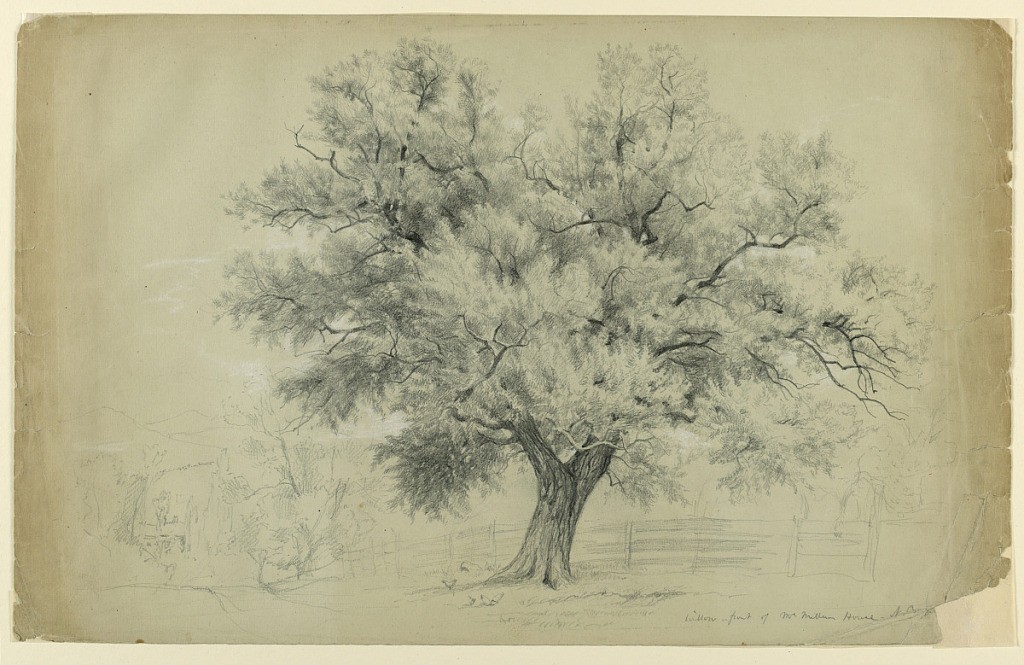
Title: Study of a Willow, North Conway, New Hampshire
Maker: Daniel Huntington, American, 1816–1906
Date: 1855–56
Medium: Graphite, white chalk, black crayon on green-grey paper
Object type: Drawing
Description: Study of a willow, between a fence and a road, with chickens beneath it. A house and mountains sketched at left.